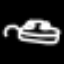
Label: frog